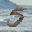
Label: 5